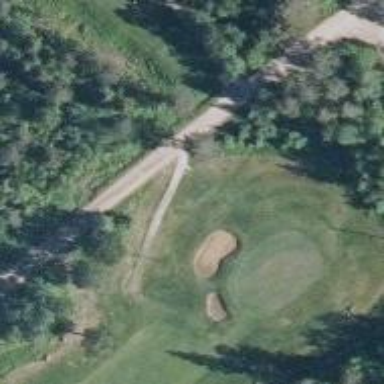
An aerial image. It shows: Footway that serves as golf path.